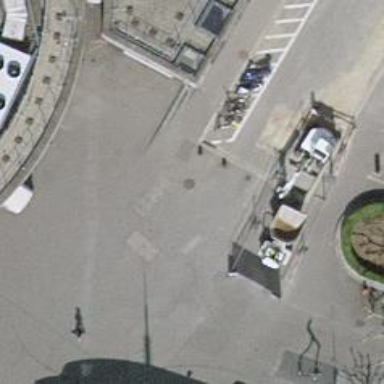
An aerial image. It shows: Rising bollard serving as barrier.